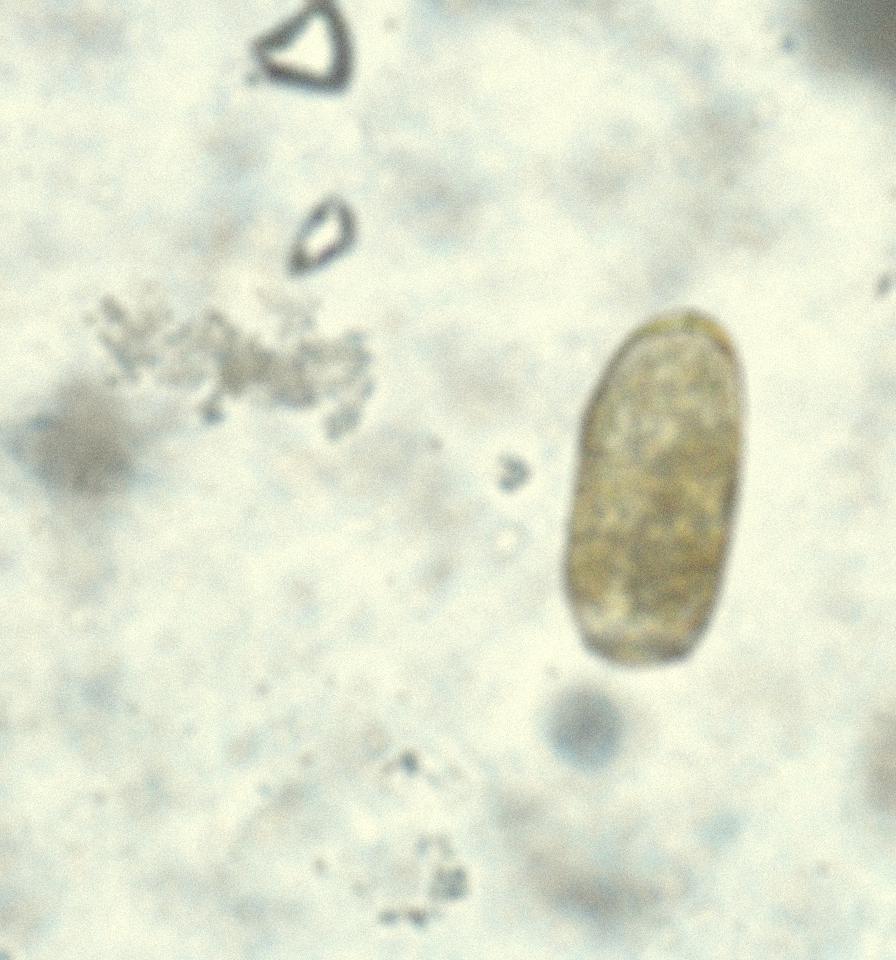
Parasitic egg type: Paragonimus spp